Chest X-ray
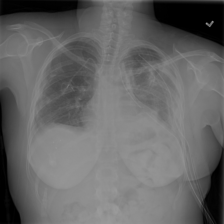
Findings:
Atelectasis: negative
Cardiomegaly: negative
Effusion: negative
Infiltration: negative
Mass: negative
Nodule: negative
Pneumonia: negative
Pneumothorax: negative
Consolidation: negative
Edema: negative
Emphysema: negative
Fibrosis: negative
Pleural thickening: negative
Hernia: negative